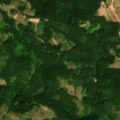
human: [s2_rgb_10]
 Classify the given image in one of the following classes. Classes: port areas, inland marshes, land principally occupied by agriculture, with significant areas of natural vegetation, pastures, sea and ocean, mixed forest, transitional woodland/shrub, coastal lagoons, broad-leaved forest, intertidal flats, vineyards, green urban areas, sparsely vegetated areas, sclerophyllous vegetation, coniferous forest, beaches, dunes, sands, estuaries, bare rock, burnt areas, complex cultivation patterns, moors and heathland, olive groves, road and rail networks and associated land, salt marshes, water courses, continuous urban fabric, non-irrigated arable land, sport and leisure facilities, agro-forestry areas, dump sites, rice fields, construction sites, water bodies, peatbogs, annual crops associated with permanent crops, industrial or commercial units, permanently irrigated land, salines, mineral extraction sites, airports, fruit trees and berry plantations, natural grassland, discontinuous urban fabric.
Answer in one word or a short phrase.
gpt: complex cultivation patterns, land principally occupied by agriculture, with significant areas of natural vegetation, broad-leaved forest